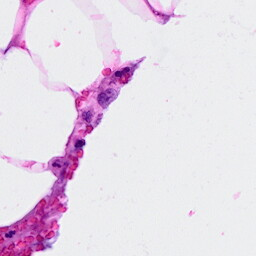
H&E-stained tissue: Breast